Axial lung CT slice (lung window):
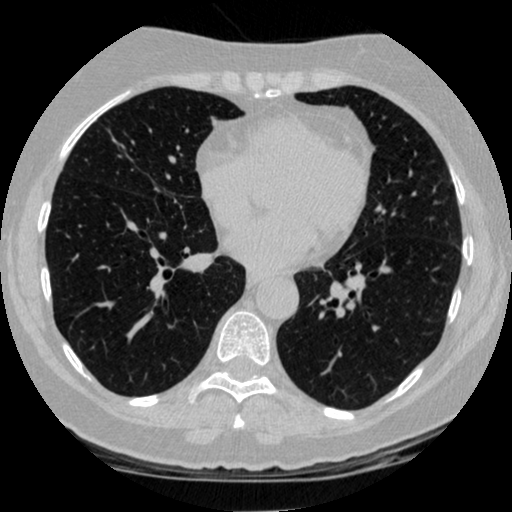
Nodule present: no